高一 · 立体几何学
某几何体的正视图和侧视图如图 1 所示, 俯视图的直观图如图 2 所示, 则该几何体的表面积为 , 体积为

正视图

侧视图

图1

图2
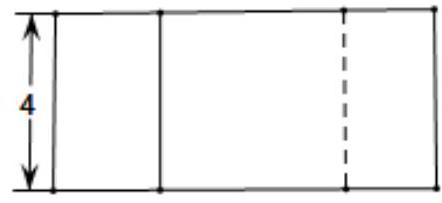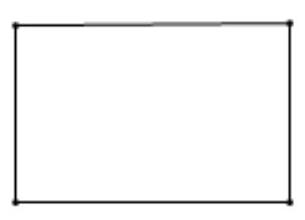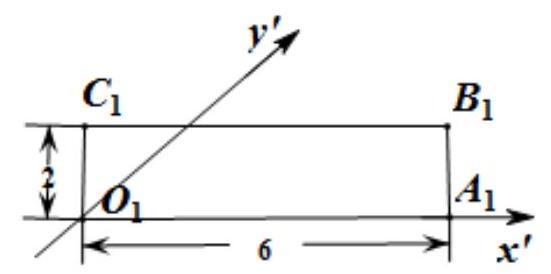
答案: 8+72 \sqrt{2} 96 \sqrt{2}$
解析: 【分析】

由三视图及俯视图的直观图可得几何体为底面是平行四边形的直棱柱, 高为 4 , 底面平行四边形的
相邻的边分别为 $6,3 \sqrt{2}$, 求出底面的高为 $4 \sqrt{2}$, 进而求出表面积及体积

【详解】

由图 2 可得底面为的平行四边形, 且底为 6 , 高为 $4 \sqrt{2}$, 则可得另一条边长为 $3 \sqrt{2}$,

图 1 可知高为 4 的直四棱柱,

所以 $S_{\text {表 }}=2$ 底 $+S_{\text {似 }}=2 \cdot 6 \cdot 4 \sqrt{2}+2(6+3 \sqrt{2}) \cdot 4=48+72 \sqrt{2}$,

$V=S h=6 \cdot 4 \sqrt{2} \cdot 4=96 \sqrt{2}$,

故答案分别为: $48+72 \sqrt{2}, 96 \sqrt{2}$.

【点睛】

本题考查了根据三视图求表面积和体积, 意在考查学生的空间想象能力和计算能力.